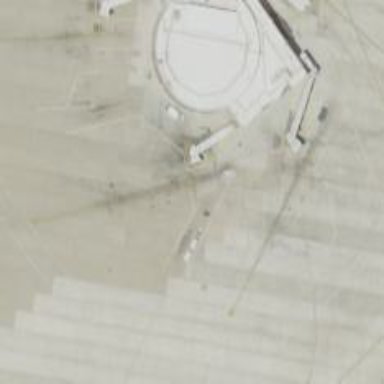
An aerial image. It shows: Airport gate.